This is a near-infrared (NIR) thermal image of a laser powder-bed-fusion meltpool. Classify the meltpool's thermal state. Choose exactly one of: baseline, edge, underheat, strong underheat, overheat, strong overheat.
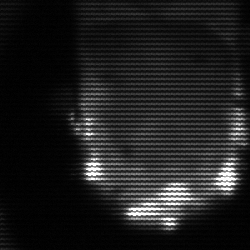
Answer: baseline